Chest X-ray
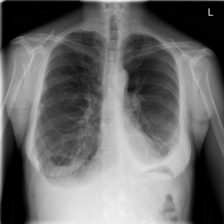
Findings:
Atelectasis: negative
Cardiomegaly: negative
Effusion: positive
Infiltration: negative
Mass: negative
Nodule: negative
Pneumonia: negative
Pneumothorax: negative
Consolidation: negative
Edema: negative
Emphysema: negative
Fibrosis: negative
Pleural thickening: negative
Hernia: negative